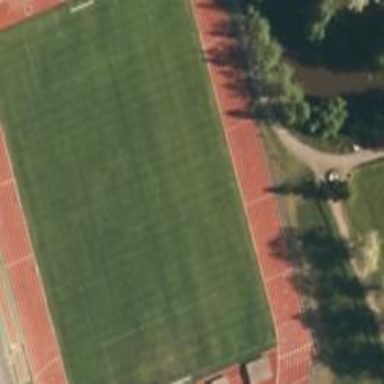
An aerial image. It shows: Athletics track located on leisure land.